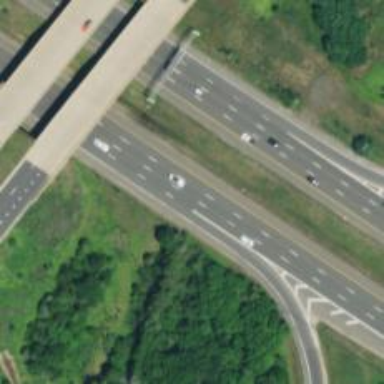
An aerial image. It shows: Motorway junction.